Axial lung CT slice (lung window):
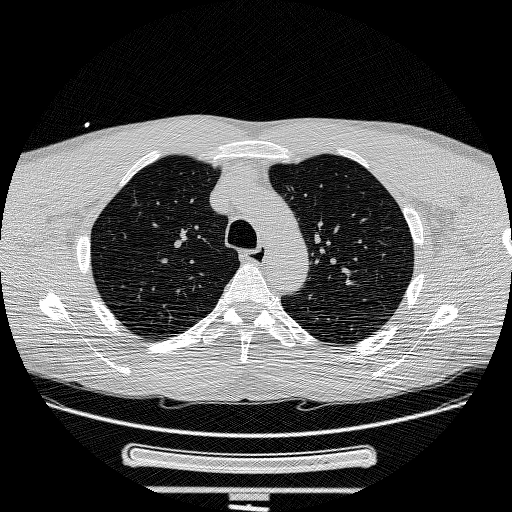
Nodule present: no